Question: I have made a web-service which'd give me the User Information.
'''
[WebMethod]
public void Get_User_Info(string uid)
{
SqlConnection con = new SqlConnection(ConfigurationManager.ConnectionStrings["contest"].ConnectionString);
SqlCommand com = new SqlCommand("select * from mtblUser where UserId=@UserId", con);
com.CommandType = CommandType.Text;
com.Parameters.Add("@UserId", SqlDbType.NVarChar, 50).Value = uid;
SqlDataAdapter sda = new SqlDataAdapter(com);
DataTable dt = new DataTable();
sda.Fill(dt);
}
'''
this web service is having 1 method Get_User_Info(). but when I try to use this method the namespane show 4 methods like below
'''
Get_User_InfoRequest
Get_User_InfoRequestBody
Get_User_InfoResponse
Get_User_InfoResponseBody
'''
how can I use my method please help.

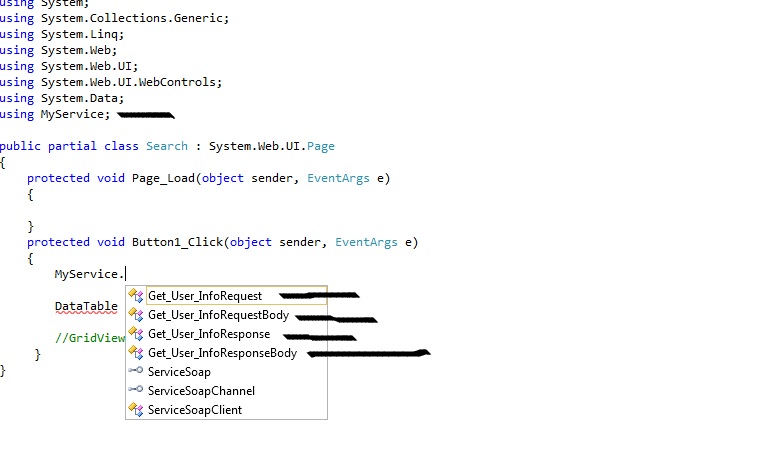
Answer: Try
'''
YourService.ServiceSoapClient _CurrentSrv = new YourService.ServiceSoapClient();
_CurrentSrv.Get_User_Info(YourId);
'''